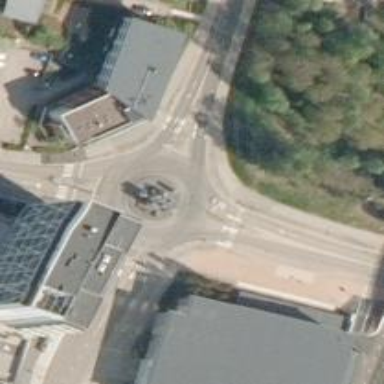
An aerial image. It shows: Secondary road leading to roundabout.